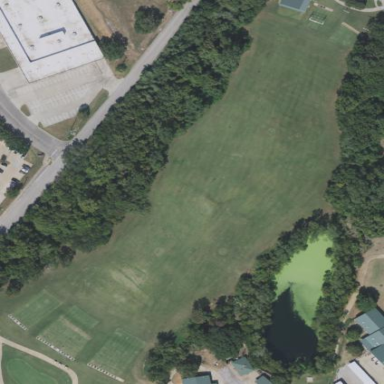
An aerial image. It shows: Golf driving range with grass surface.